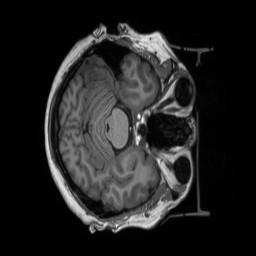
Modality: T1w
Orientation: axial
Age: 59
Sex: female
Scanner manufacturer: siemens
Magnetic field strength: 3 T
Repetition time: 2.53 s
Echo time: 0.00221 s